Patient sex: M
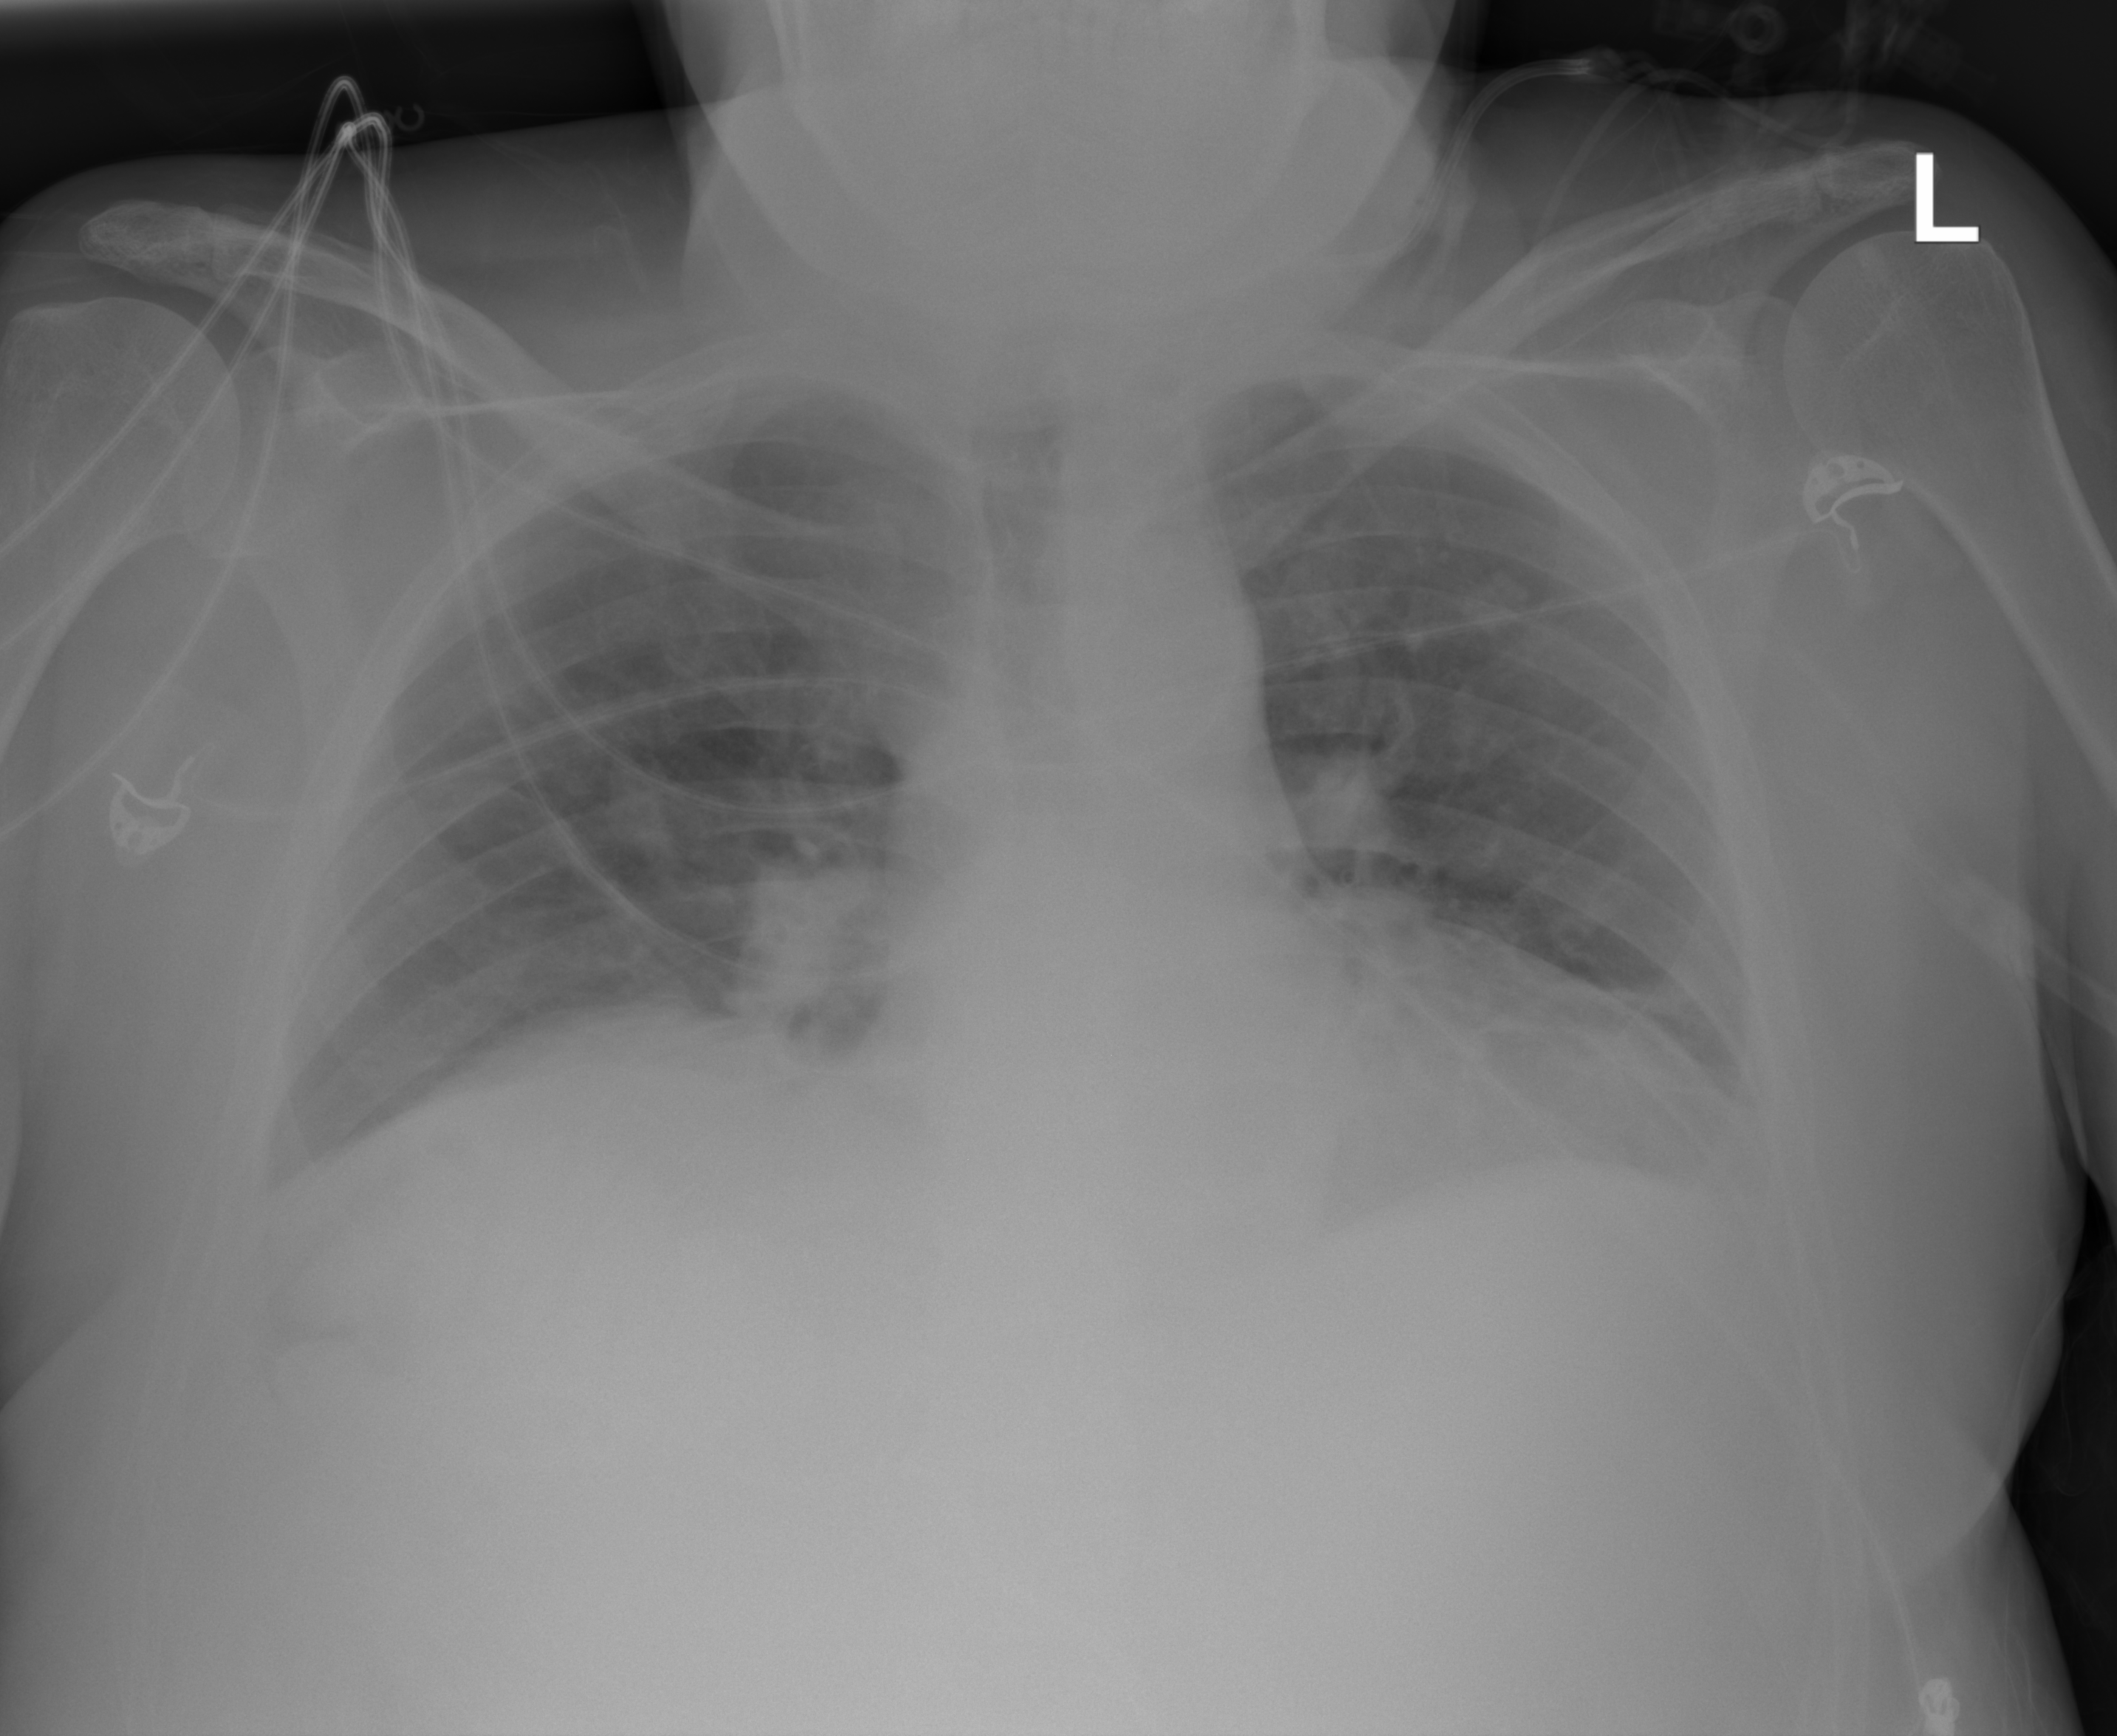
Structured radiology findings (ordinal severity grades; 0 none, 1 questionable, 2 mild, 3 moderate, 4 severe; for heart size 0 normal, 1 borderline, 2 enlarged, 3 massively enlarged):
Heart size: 2
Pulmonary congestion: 2
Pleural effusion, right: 2
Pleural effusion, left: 2
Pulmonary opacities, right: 0
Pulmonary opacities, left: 0
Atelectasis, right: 3
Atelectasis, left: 2